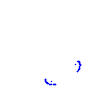
Particle: proton